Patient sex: M
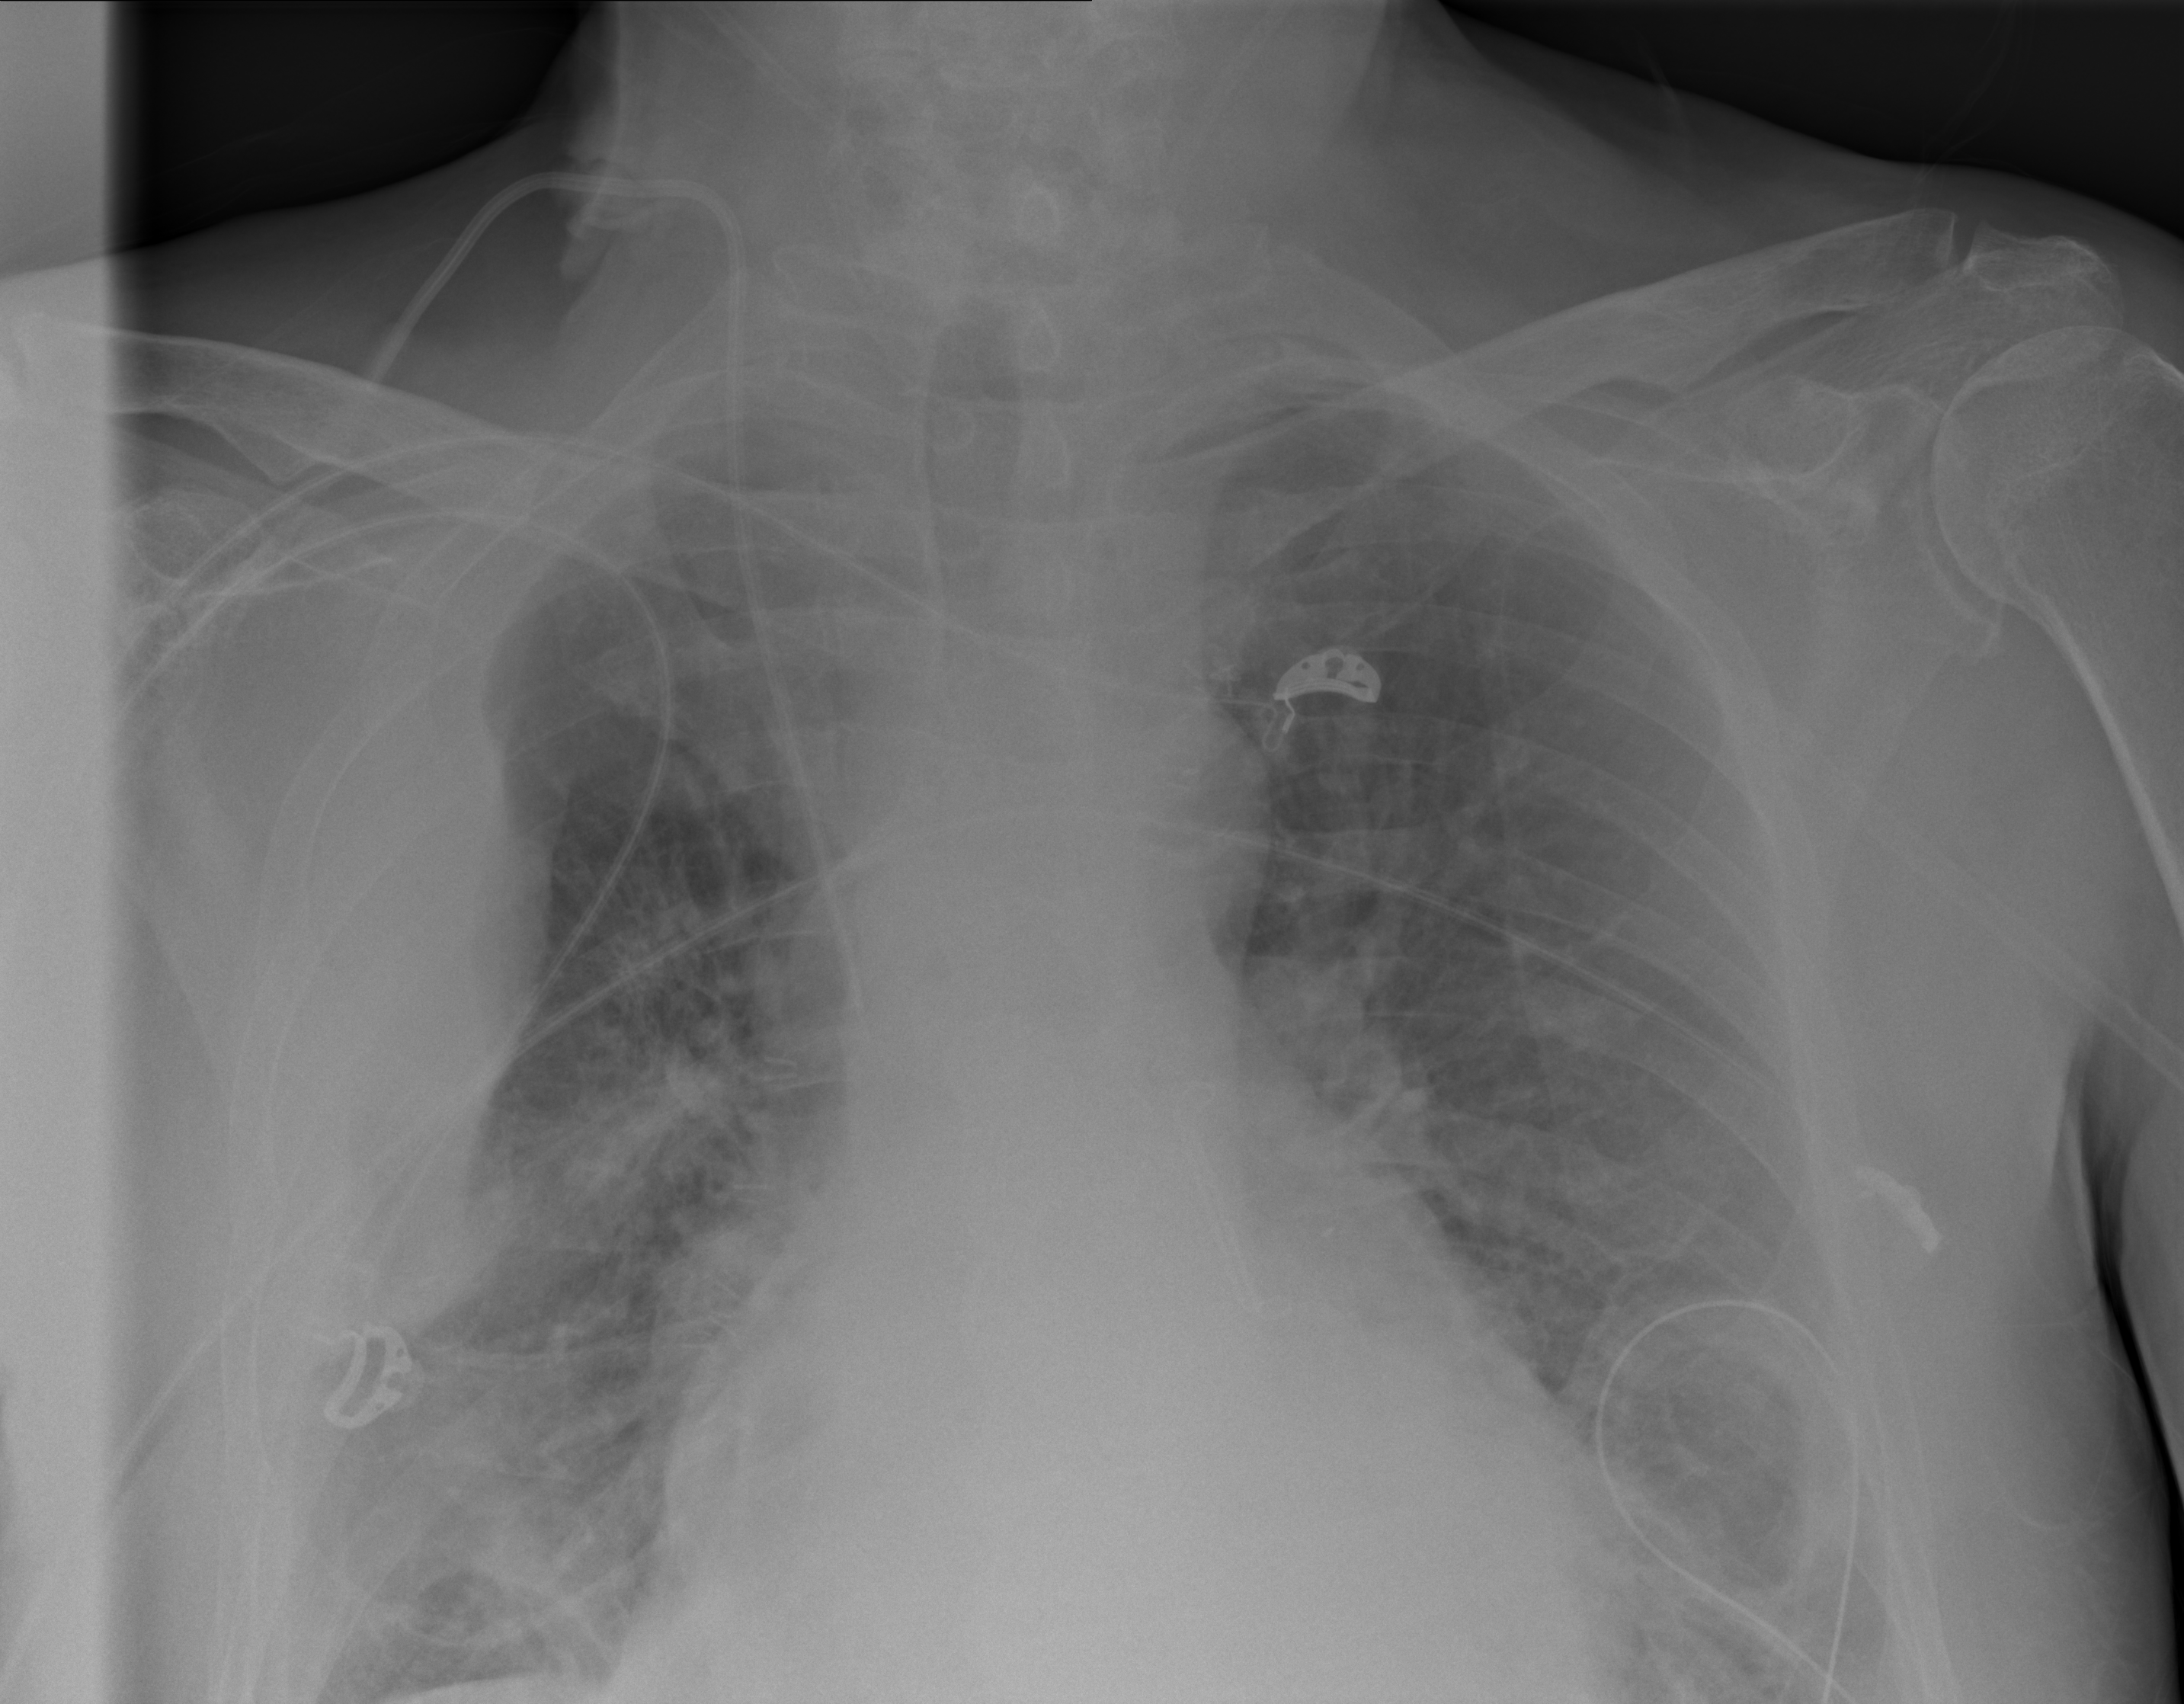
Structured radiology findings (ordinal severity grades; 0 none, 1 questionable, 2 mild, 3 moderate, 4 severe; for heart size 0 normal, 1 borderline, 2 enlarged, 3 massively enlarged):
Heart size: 0
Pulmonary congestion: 0
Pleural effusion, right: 3
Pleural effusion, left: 0
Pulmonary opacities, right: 3
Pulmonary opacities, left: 0
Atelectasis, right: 3
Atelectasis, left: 2